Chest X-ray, AP view. Patient: 31 years old, sex M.
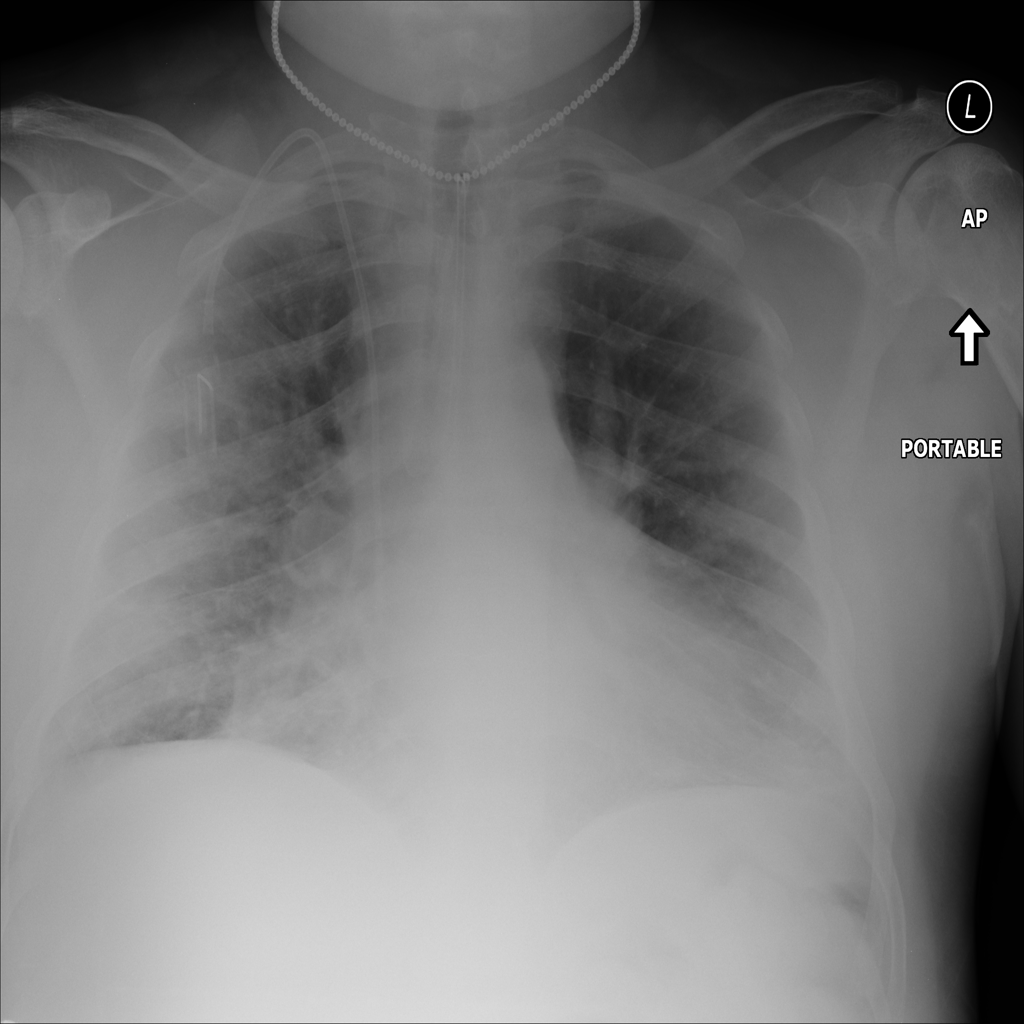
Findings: Fibrosis, Infiltration